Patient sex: M
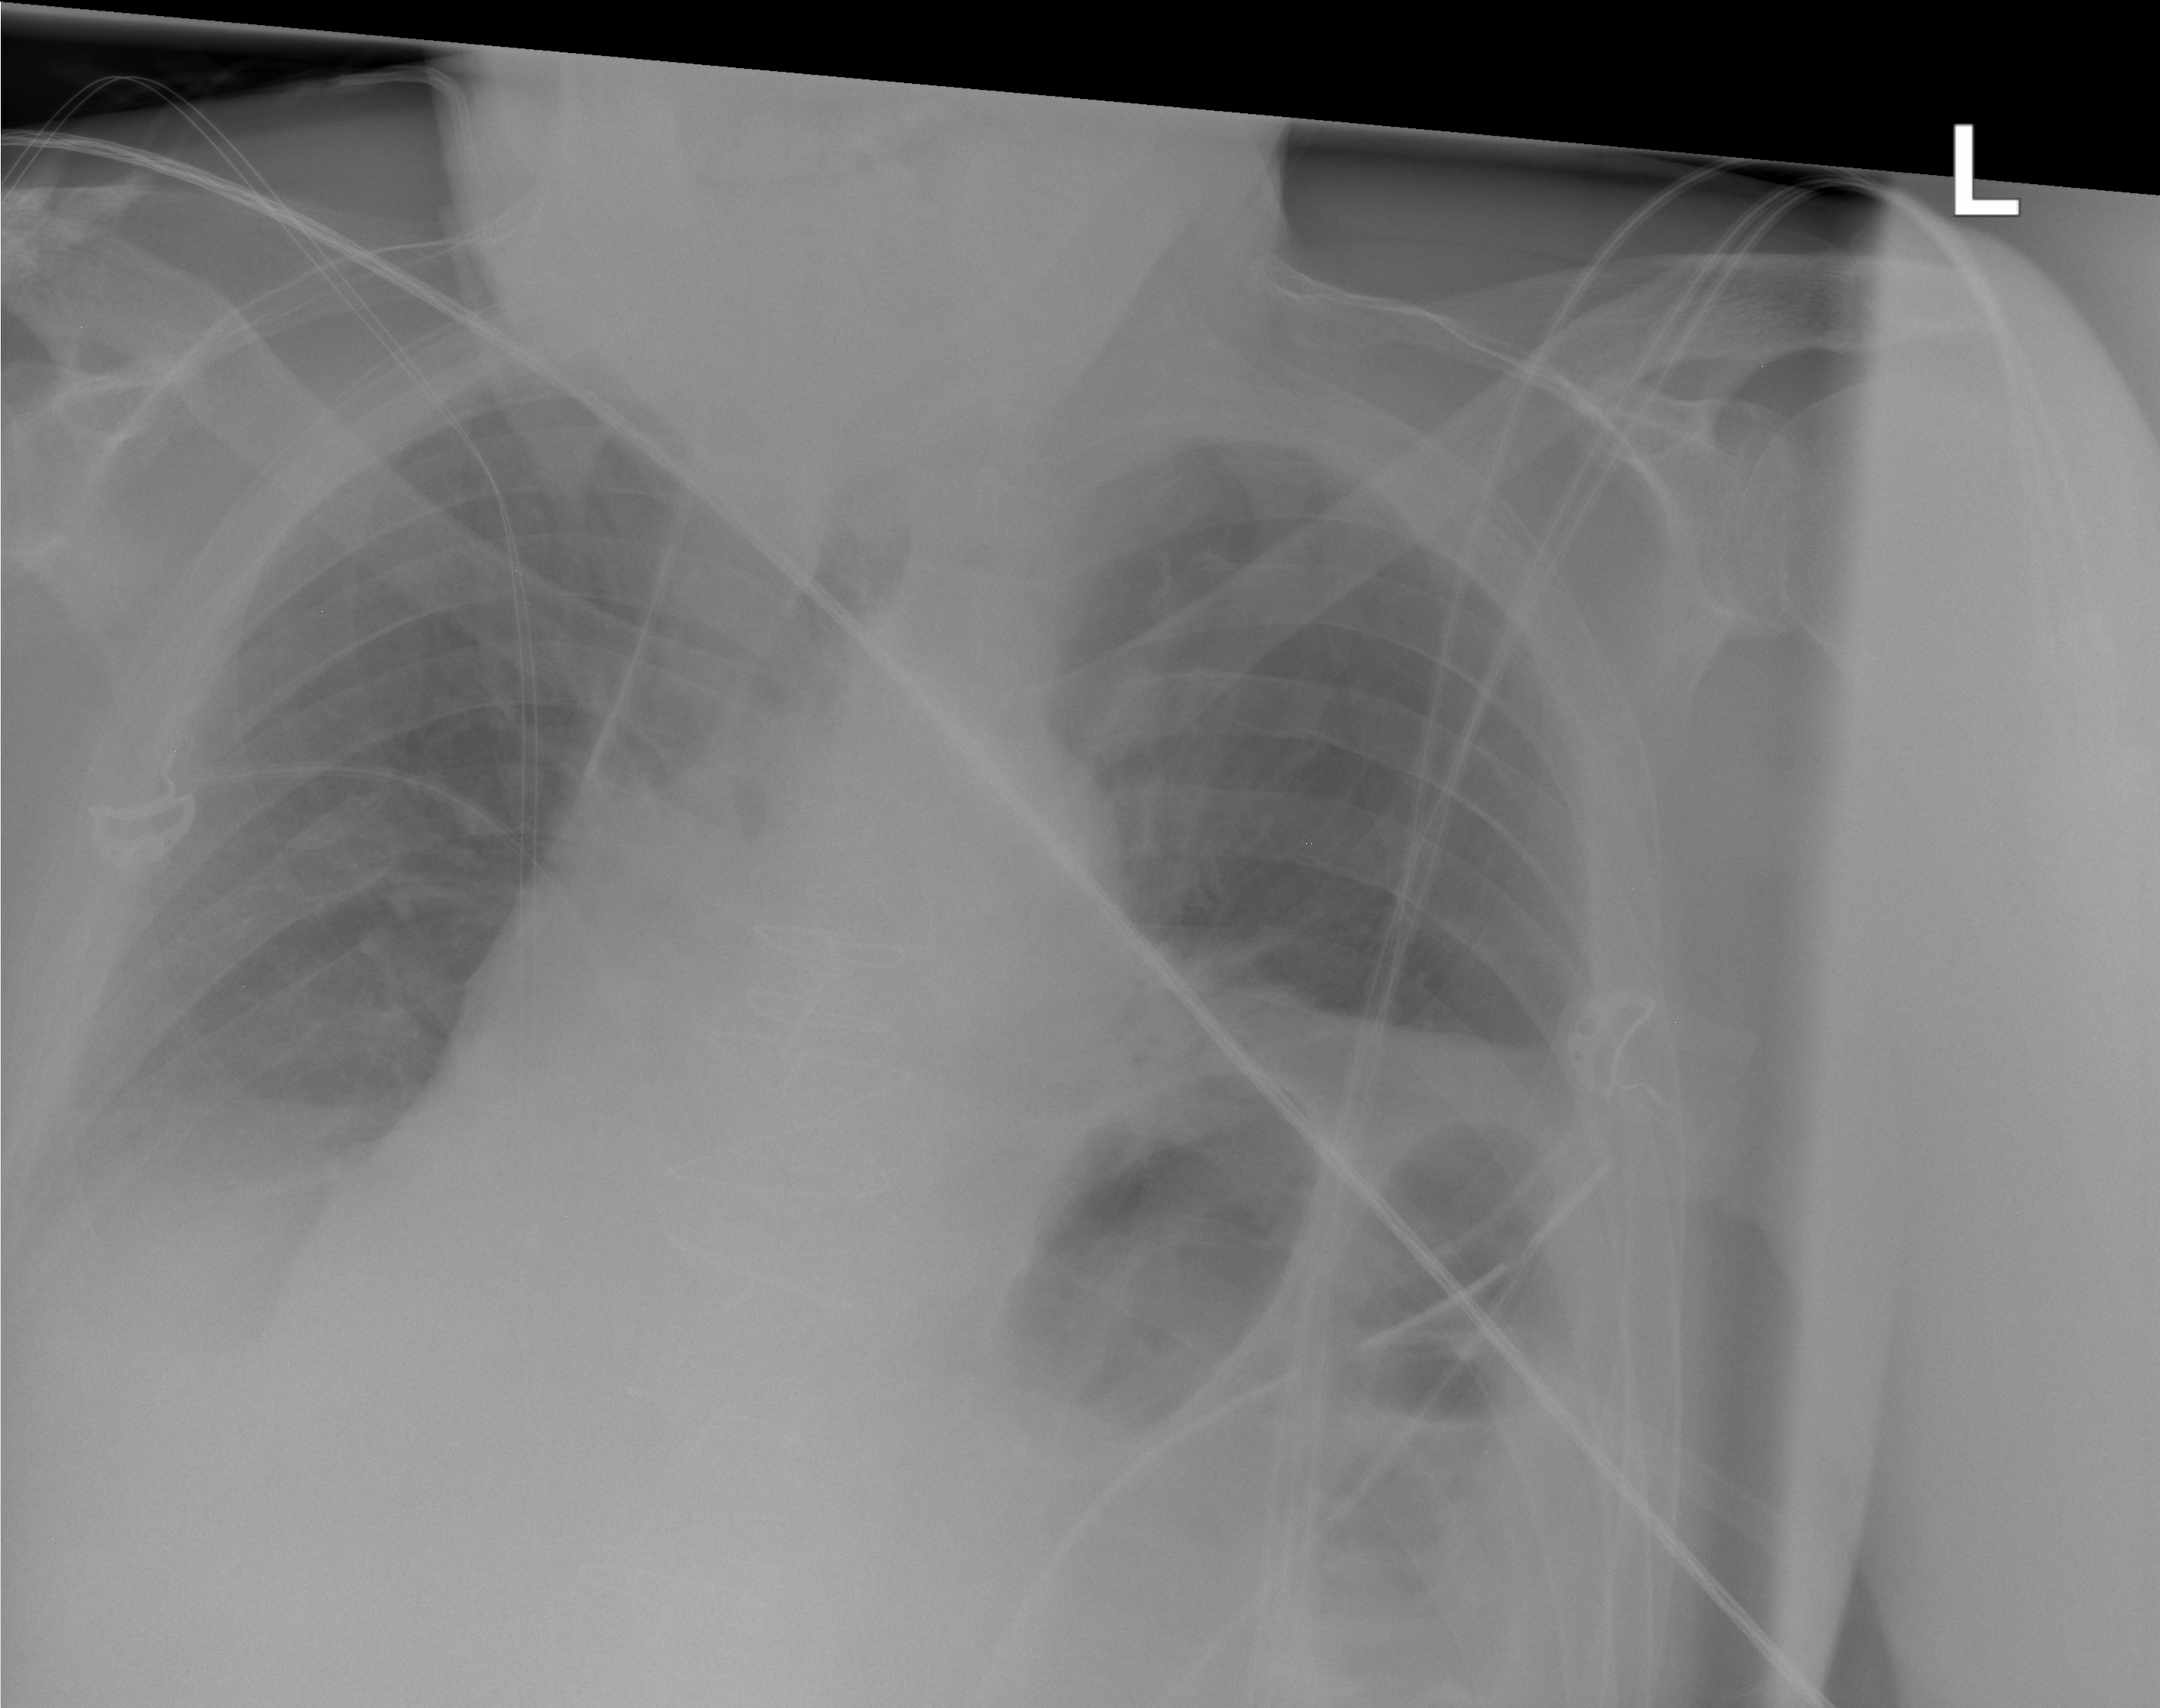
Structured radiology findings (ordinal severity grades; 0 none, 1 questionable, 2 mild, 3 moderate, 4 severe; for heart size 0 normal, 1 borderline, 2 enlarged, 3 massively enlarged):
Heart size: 2
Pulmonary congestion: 0
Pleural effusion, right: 2
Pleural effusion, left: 2
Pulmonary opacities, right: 0
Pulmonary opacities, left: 0
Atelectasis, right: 0
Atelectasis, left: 2